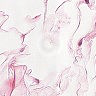
Metastatic tissue present: no